Question: I am doing a my own number keyboard. I want to add clear button on textfield like in iphone. How can I do that ?
I want clear button like in this picture:

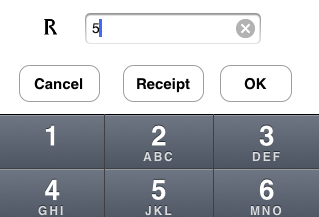
Answer: If you are creating the field in code you can use:
'''
[textField setClearButtonMode:UITextFieldViewModeWhileEditing];
'''
Options are
1. UITextFieldViewModeWhileEditing
2. UITextFieldViewModeUnlessEditing
3. UITextFieldViewModeAlways
4. UITextFieldViewModeNever
Or if you are using interface builder: